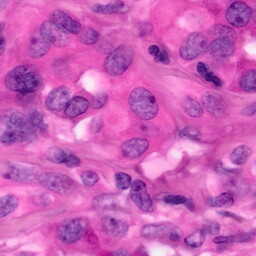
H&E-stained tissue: Pancreatic